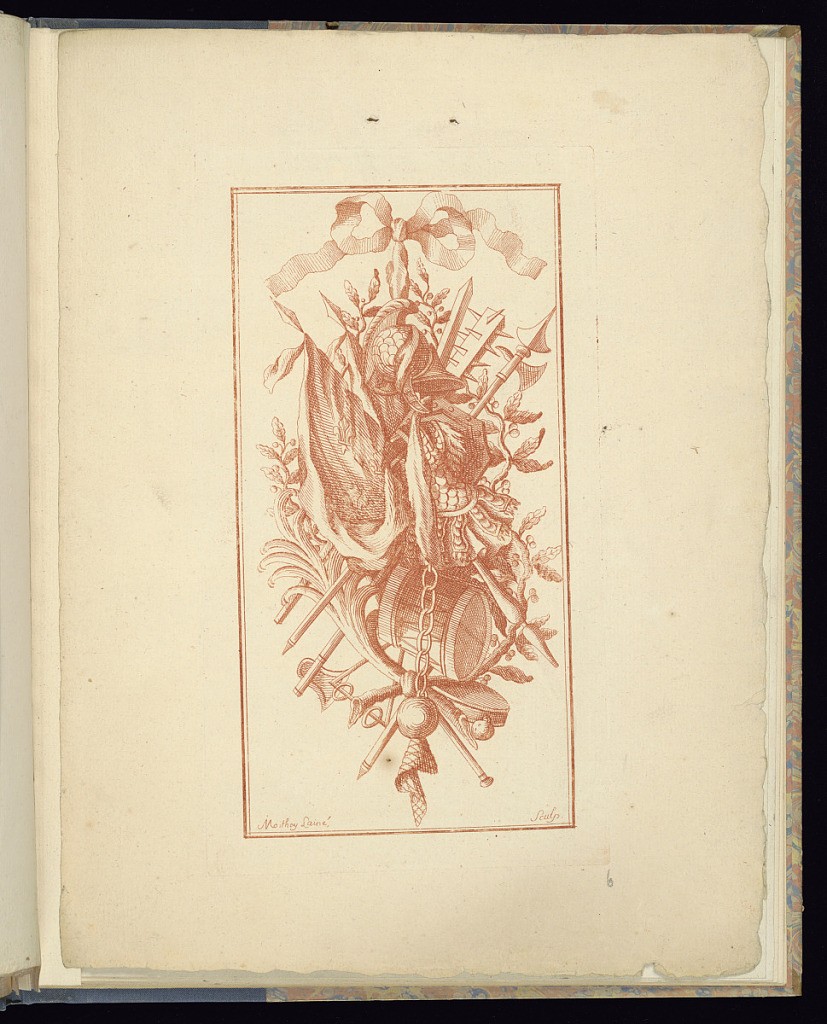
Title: Trophy Design
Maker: P. Moithey, French, active 18th century
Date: mid- 18th–late 18th century
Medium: Etching in red ink on laid paper
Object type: Print
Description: A design for a military hanging trophy printed in red ink, incorporating armor, a helmet, drum, ball on chains, flags with the three fleurs-de-lys, spears, a club with spikes, an axe, palm leaves, foliate branches and ribbons. The plate is signed.